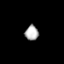
Tissue: prostate
Cell type: Myeloid cells
Senescence score: 0.7011
Nuclear area (px): 196
Mean DAPI intensity: 174.587